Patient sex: M
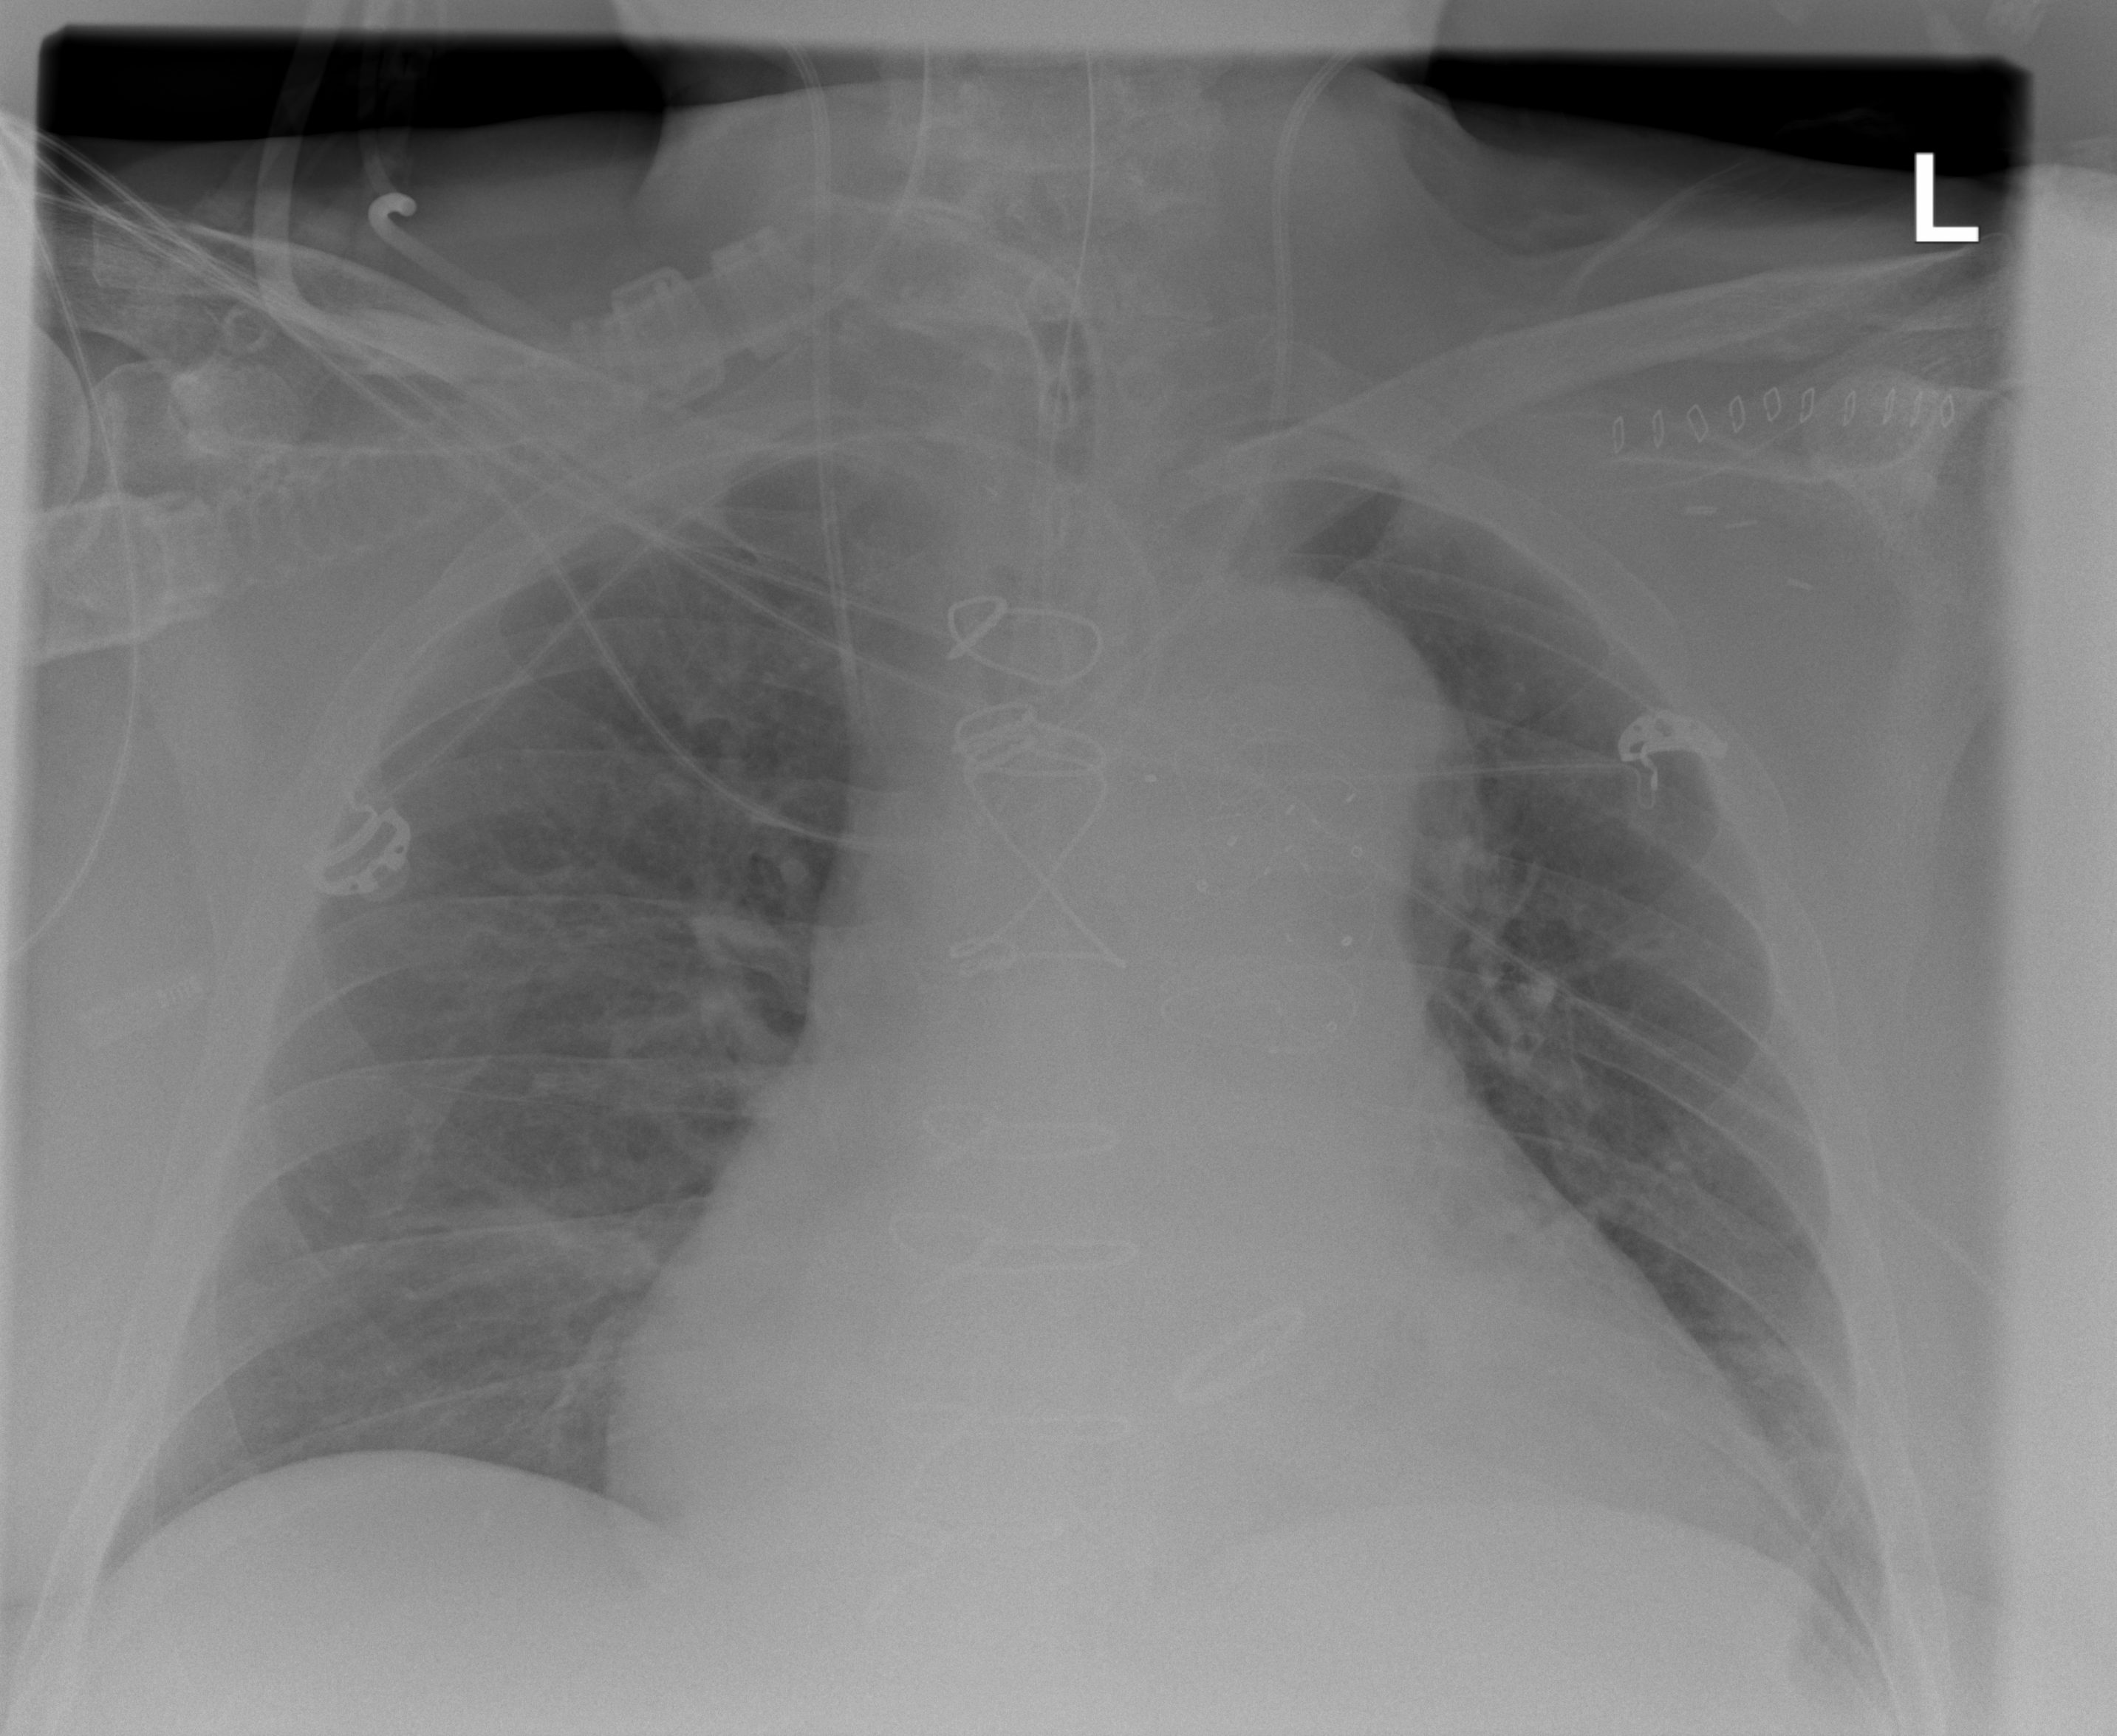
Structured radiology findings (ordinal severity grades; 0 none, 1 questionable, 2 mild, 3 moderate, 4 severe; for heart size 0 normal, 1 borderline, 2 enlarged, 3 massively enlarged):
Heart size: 3
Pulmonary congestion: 2
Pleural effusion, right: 0
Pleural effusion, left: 2
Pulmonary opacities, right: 0
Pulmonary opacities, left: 0
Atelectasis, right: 2
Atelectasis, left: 2